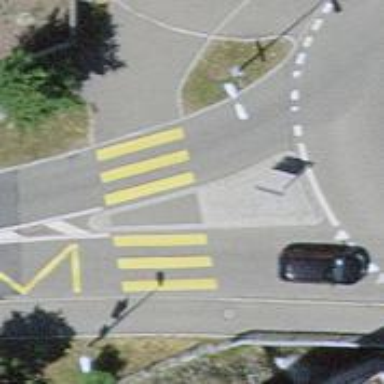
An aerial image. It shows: Footway with zebra crossing.